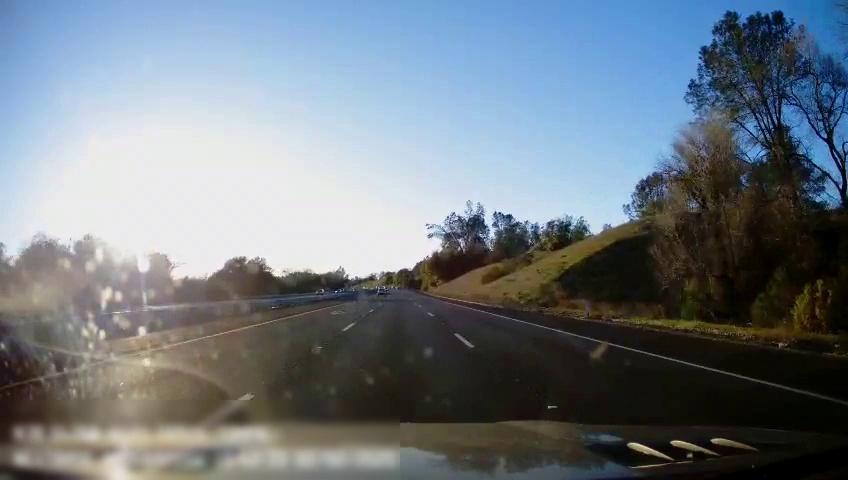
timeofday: Day
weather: Cloudy
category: Drivable Space
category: Vehicles | Car
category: Vehicles | SUV
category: Lanes | Alternate Lane
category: Lanes | Current Lane
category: Lanes | Current Lane
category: Lanes | Alternate Lane